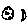
Label: moon